Как показано на рисунке, на горизонтальной плоскости $xOy$ размещена круглая пластина, причём её центр совпадает с центром координат $O$. Сверху от плоскости $xOy$ существуют электрическое поле $E$, направленное противоположно оси $z$, и магнитное поле $B$, сонаправленное с этой осью, причём за пределами вертикального цилиндра, основанием которого является пластина, поля отсутствуют. Из начала координат $O$ изотропно по всем направлениям над плоскостью $xOy$ испускаются положительно заряженные частицы. Их заряд равен $q$, масса $m$, а начальная скорость $v$. При решении задачи пренебрегите силой тяжести, действующей на частицы, а также взаимодействием частиц.
Считая, что каждое столкновение частицы с пластиной является упругим, найдите радиус $R$ последней, если количество частиц, остающихся в процессе движения в области над пластиной, равно $\eta=50\%$ от общего числа частиц. Теперь считайте, что при столкновении с пластиной направление горизонтальной составляющей скорости не меняется, а вертикальная и горизонтальная составляющие скорости изменяются пропорционально своим значениям так, что кинетическая энергия частицы уменьшается на $10 \%$.
Найдите максимальное значение проекции на ось $xOy$ расстояния $s_{z=0}^{max}$, на которое переместится частица до своего первого столкновения с пластиной.
Найдите, какой путь $s_{\text{total}}$ пройдёт частица из п. 2.1 до того, как осядет на пластину. Считайте известным значение интеграла: $$\int du \sqrt{1+u^2} = \frac{1}{2} u \sqrt{1+u^2} + \frac{1}{2} \ln{\left( u + \sqrt{1+u^2}\right)}+C,$$где $C$ — константа интегрирования.
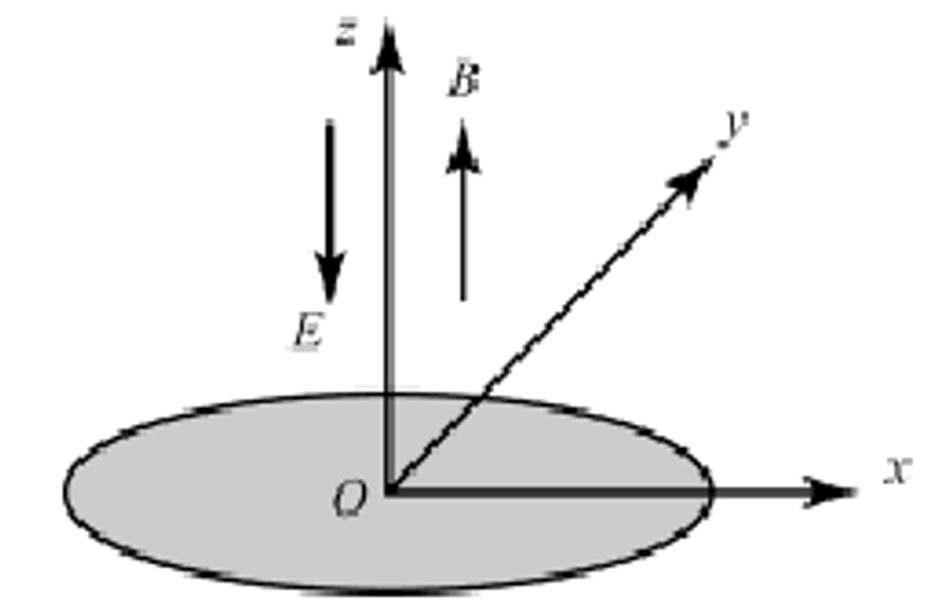
Считая, что каждое столкновение частицы с пластиной является упругим, найдите радиус $R$ последней, если количество частиц, остающихся в процессе движения в области над пластиной, равно $\eta=50\%$ от общего числа частиц.
Ответ: \[R=\frac{\sqrt3mv}{qB}.\]

Найдите максимальное значение проекции на ось $xOy$ расстояния $s_{z=0}^{max}$, на которое переместится частица до своего первого столкновения с пластиной.
Ответ: \[s_{z=0}^{max} = \frac{mv^2}{qE}.\]

Найдите, какой путь $s_{\text{total}}$ пройдёт частица из п. 2.1 до того, как осядет на пластину.
Ответ: \[S_{total} = \left[ \sqrt2+\ln{\left(1+\sqrt2\right)} \right] \frac{5mv^2}{qE}.\]
Темы:
T, Электромагнетизм, Китайские, Движение в ЭМ полях